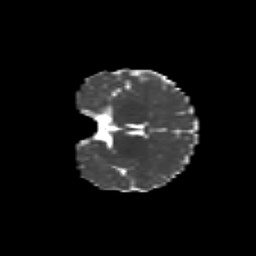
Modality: MD
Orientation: coronal
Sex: female
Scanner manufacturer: siemens
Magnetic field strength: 3 T
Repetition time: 5 s
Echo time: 0.071 s